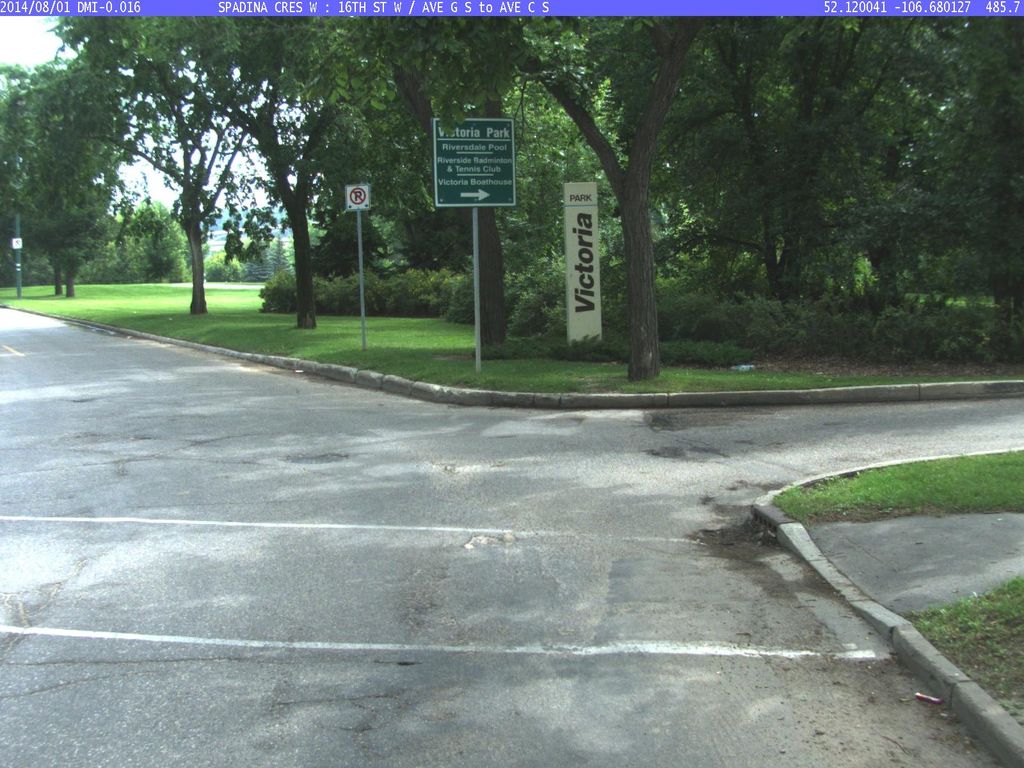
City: saskatoon